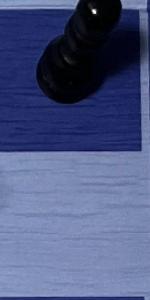
Label: Empty